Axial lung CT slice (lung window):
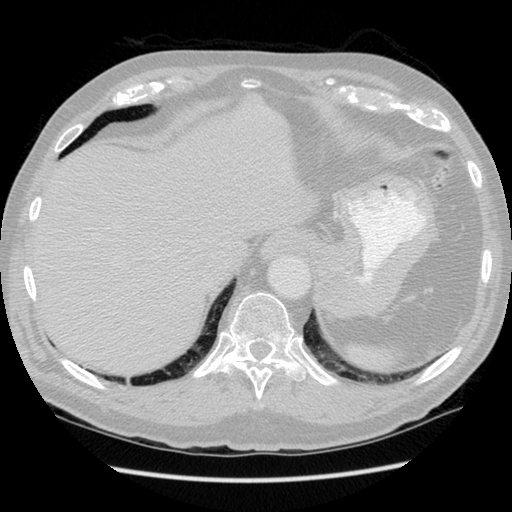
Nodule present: no